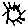
Label: sun